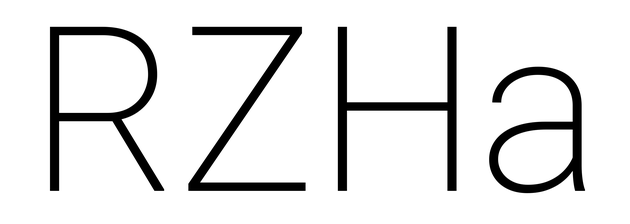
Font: Roboto_ExtraLight